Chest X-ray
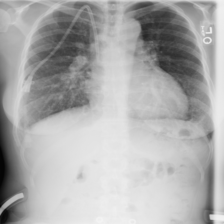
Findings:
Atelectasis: negative
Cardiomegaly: negative
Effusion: positive
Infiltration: positive
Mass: negative
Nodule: negative
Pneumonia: negative
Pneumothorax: negative
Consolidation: negative
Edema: positive
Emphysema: negative
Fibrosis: negative
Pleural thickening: negative
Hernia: negative